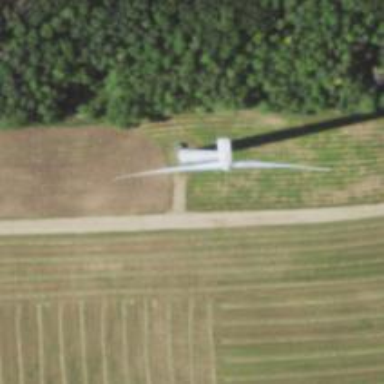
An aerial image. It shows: Wind generator in the form of horizontal axis wind turbine.